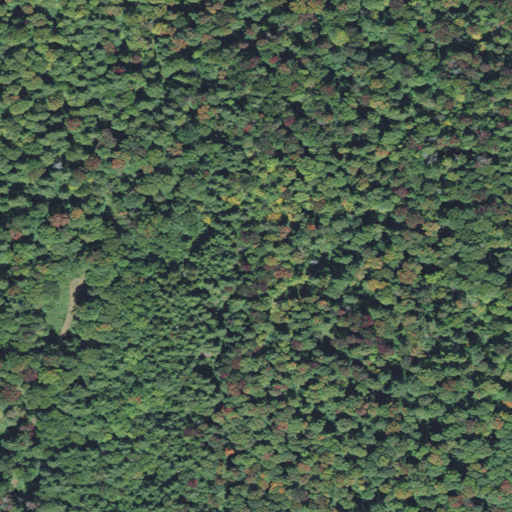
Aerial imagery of mountain in Vermont named Willey Hill containing deciduous forest, mixed forest, and evergreen forest